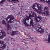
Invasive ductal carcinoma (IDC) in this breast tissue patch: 0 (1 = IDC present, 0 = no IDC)